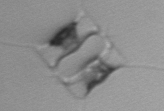
Label: Chaetoceros_similis